Aerial crown-view tile of a tropical tree (Barro Colorado Island, Panama), acquired 20250715:
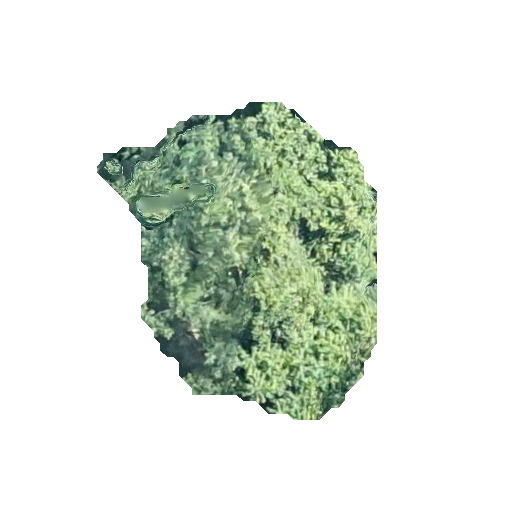
Species: Hieronyma alchorneoides
GBIF accepted scientific name: Hieronyma alchorneoides
Crown area: 93.111 m²